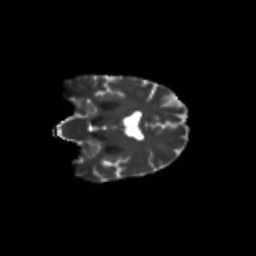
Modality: T2w
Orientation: coronal
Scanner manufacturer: siemens
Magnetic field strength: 3 T
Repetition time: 9.2 s
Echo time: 0.084 s